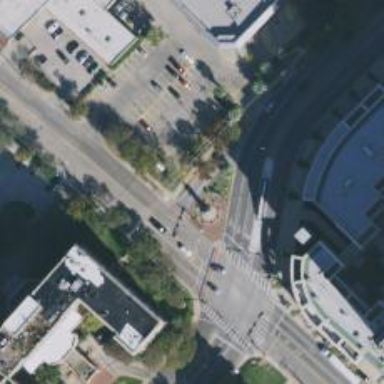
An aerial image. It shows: Secondary link road with separate sidewalk.